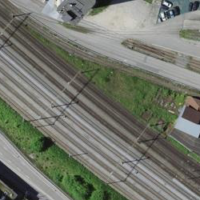
EUNIS habitat code: 57
Species observed at this site:
Taraxacum officinale
Geranium robertianum
Senecio vulgaris